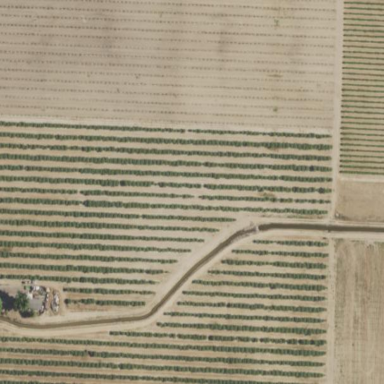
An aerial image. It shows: Vineyard.